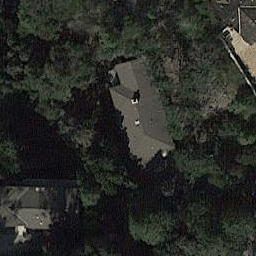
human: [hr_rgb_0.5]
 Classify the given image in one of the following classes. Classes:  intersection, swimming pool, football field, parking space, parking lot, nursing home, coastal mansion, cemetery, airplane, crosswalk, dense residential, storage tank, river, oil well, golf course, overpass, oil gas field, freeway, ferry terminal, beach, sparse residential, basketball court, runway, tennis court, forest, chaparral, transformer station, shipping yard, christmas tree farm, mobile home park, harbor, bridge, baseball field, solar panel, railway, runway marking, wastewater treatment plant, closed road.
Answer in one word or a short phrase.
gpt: sparse residential